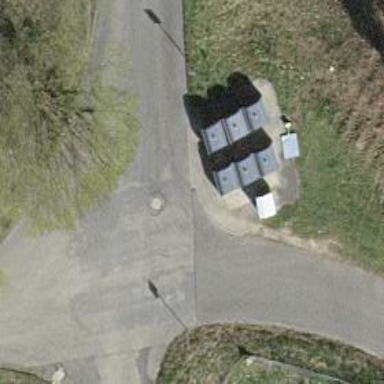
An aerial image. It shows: Recycling container for recycling.